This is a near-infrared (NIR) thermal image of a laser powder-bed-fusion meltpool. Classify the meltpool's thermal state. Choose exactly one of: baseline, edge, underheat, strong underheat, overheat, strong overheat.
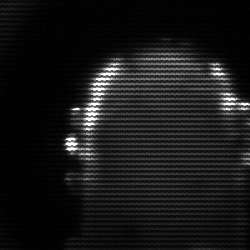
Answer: baseline